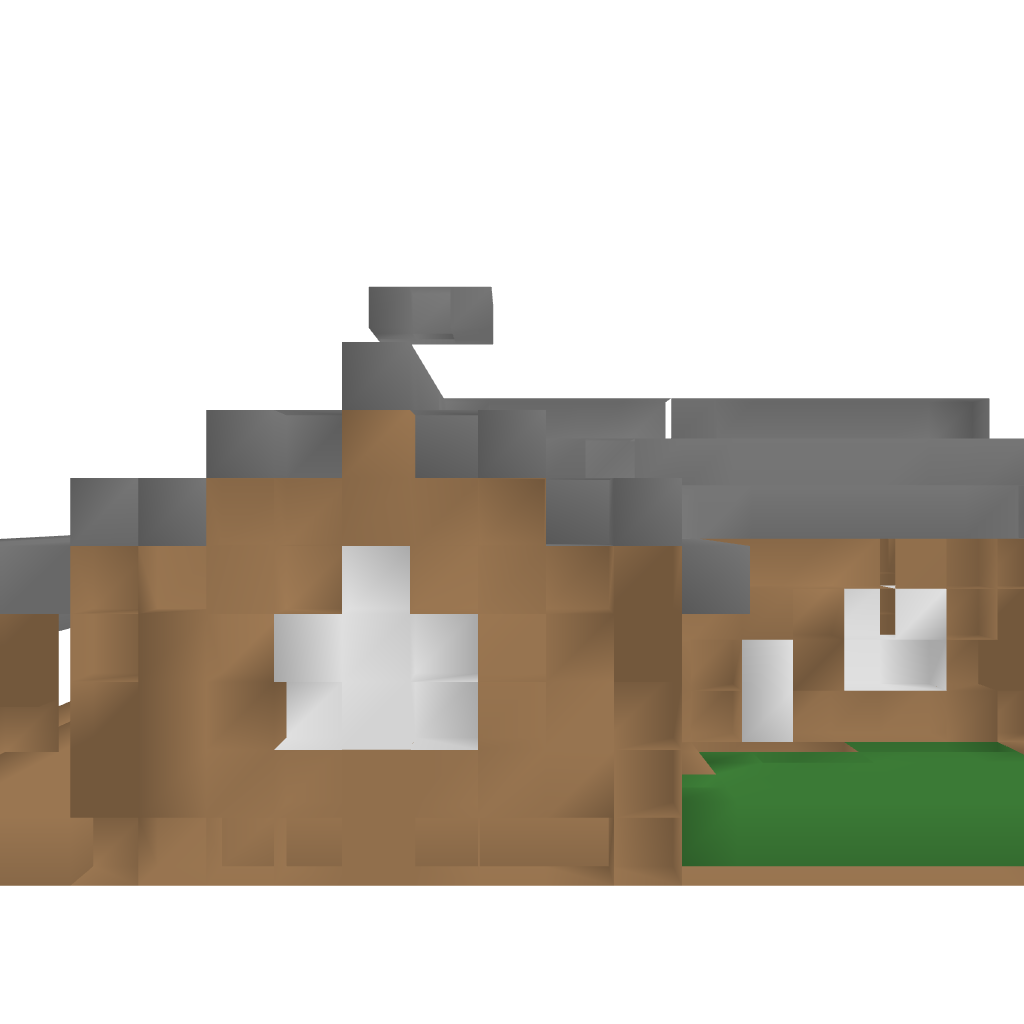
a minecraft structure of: Forrest House bad low quality